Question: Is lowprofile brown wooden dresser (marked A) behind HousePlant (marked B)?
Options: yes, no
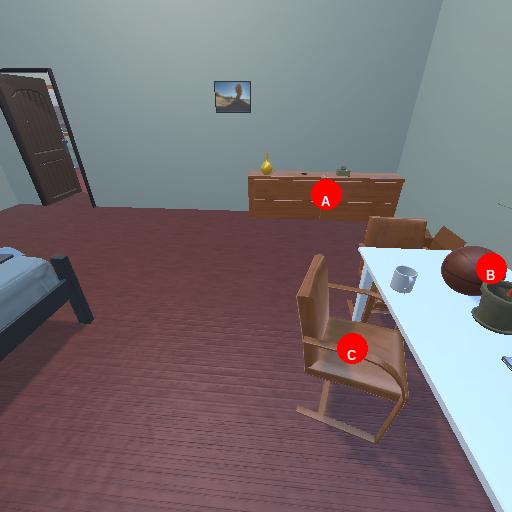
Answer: yes